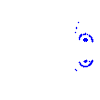
Particle: kaon